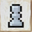
Piece: wP